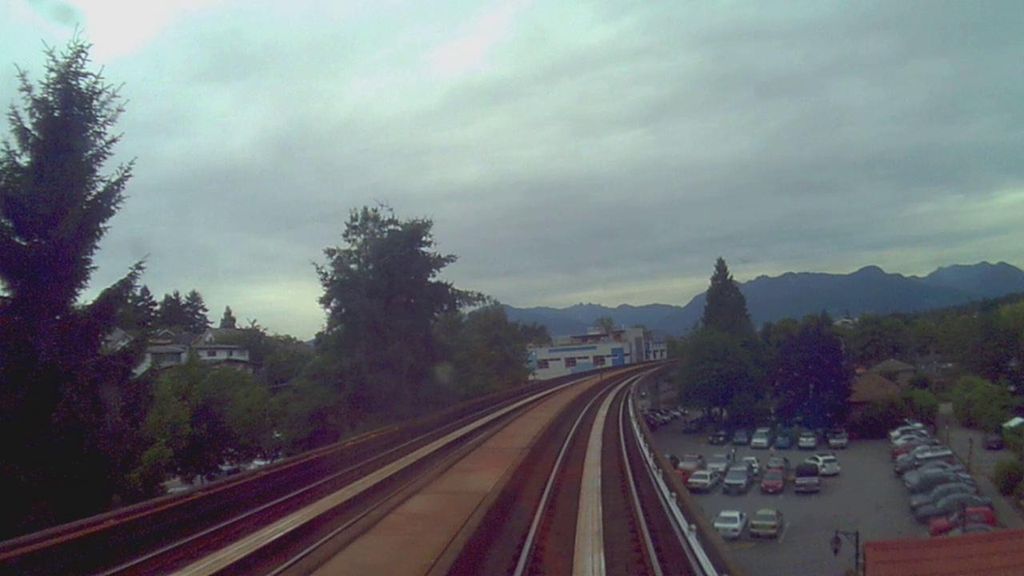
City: vancouver